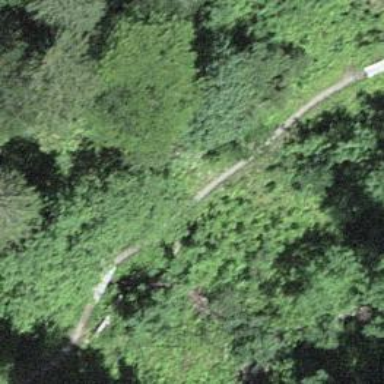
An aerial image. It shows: Path with tracktype of grade4.